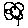
Label: flower